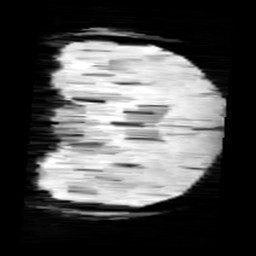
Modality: minIP
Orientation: coronal
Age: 9
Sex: male
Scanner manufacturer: siemens
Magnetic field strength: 3 T
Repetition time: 0.027 s
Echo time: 0.02 s